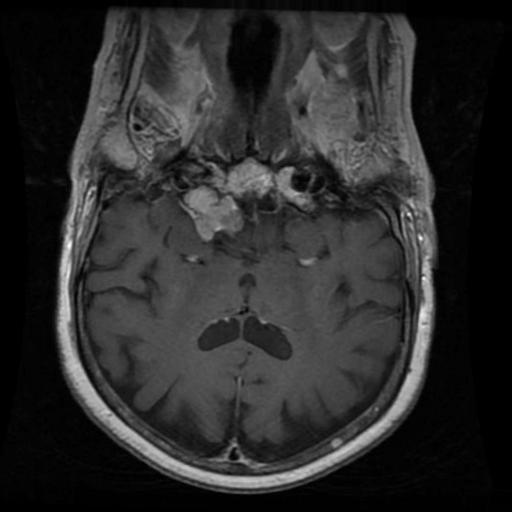
Label: meningioma